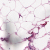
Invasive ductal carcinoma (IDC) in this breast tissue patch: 0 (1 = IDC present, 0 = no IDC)